Interaction volume radius: 5 \u00c5
Interaction volume height: 25 \u00c5
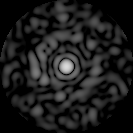
Disorder parameter: 0.8243